Question: I'm working on a project where I have created a class named Friend and just noticed that Xcode colors it like a keyword or a modifier. Can I use it like I did in my code, or it has other purpose?

Updated:
It seems this is already answered here:
<URL>
But thanks for the help guys!
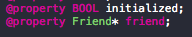
Answer: C++ provides the friend keyword to do just this. Inside a class, you can indicate that other classes (or simply functions) will have direct access to protected and private members of the class. When granting access to a class, you must specify that the access is granted for a class using the class keyword:
Note that friend declarations can go in either the public, private, or protected section of a class--it doesn't matter where they appear. In particular, specifying a friend in the section marked protected doesn't prevent the friend from also accessing private fields.